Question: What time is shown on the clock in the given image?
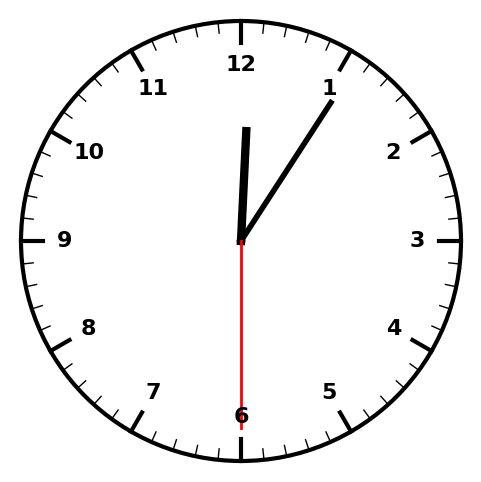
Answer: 12:05:30